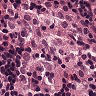
Metastatic tissue present: no